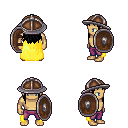
a pixel art fantasy rpg character, male body template, human, tanned skin, yellow cape, magenta pants, black unkempt hairstyle, chain helm, shield, four views (front, back, left, right), 2x2 character sprite sheet, small pixel art, hard edges, no anti-aliasing